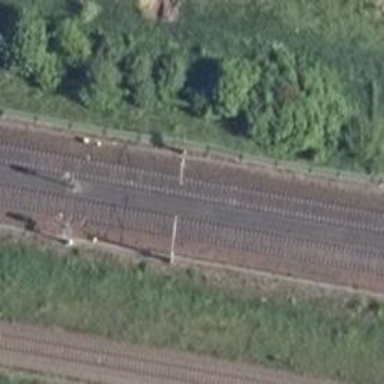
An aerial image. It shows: Milestone along the railway with catenary mast.